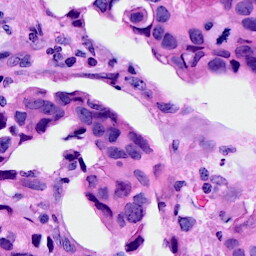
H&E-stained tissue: Breast